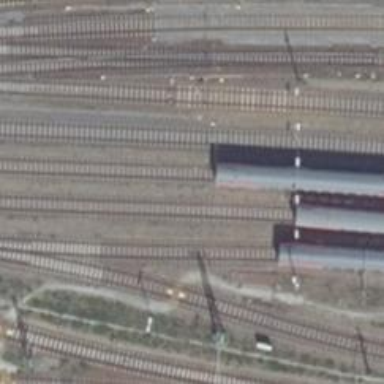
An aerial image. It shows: Railway signal.